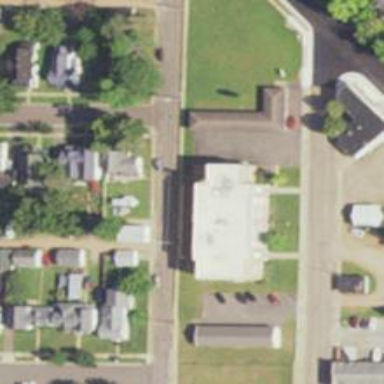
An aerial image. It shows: Alley classified as service road.